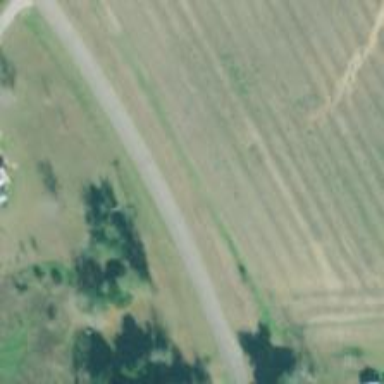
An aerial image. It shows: Unclassified road.